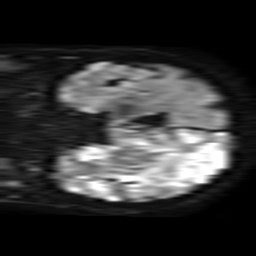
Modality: TRACE
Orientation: coronal
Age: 76
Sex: male
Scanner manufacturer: philips
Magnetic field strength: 1.5 T
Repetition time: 3.398 s
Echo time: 0.06922 s